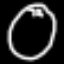
Label: clock